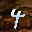
Label: 4